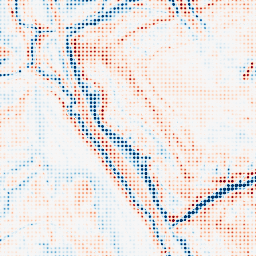
Category: edge_preserving
Decomposition family: bilateral
Decomposition parameters: d: 21
sigma_color: 75
sigma_space: 100
Upsampling method: sinc_hamming
Upsampling parameters: scale: 8
kernel_size: 4
Upsampling scale: 8